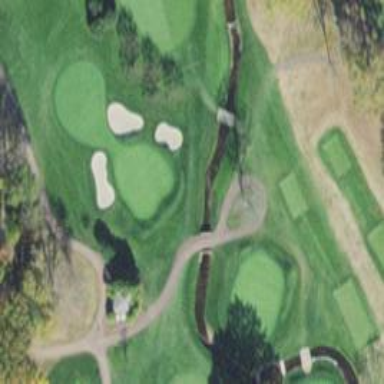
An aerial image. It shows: Golf hole.